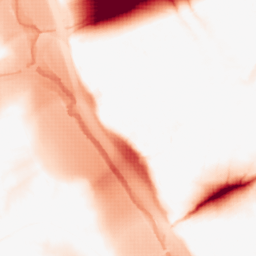
Category: morphological
Decomposition family: tophat
Decomposition parameters: size: 50
mode: black
Upsampling method: sinc_blackman
Upsampling parameters: scale: 4
kernel_size: 8
Upsampling scale: 4